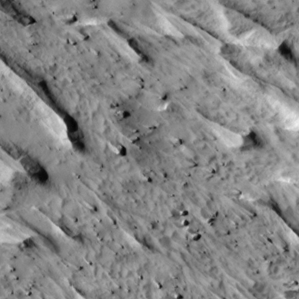
Label: non_frost